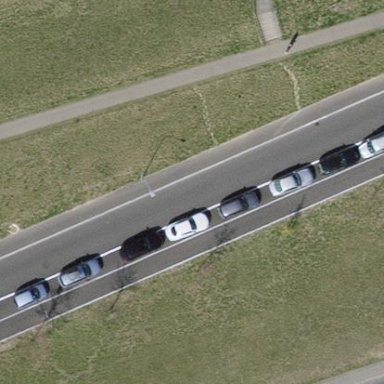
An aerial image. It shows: Parking area with asphalt surface.